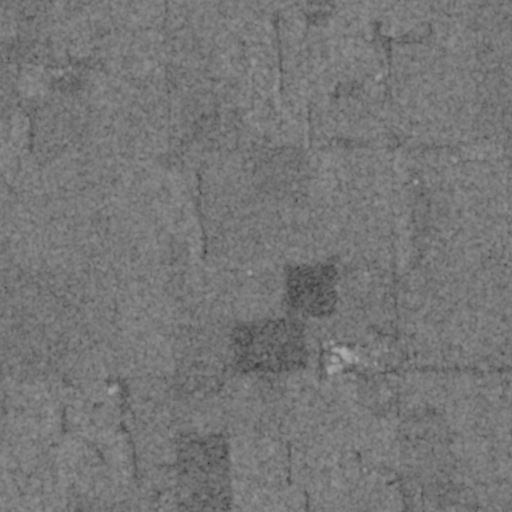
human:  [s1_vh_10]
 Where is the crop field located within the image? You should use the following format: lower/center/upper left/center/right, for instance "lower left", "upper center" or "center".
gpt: The crop field is located in the upper right of the image.
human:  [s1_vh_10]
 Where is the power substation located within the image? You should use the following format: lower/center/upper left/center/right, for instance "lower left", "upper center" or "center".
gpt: The power substation is located in the lower center of the image.
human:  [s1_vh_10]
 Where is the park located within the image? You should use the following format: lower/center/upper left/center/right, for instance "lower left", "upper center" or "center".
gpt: There is no park in the image.

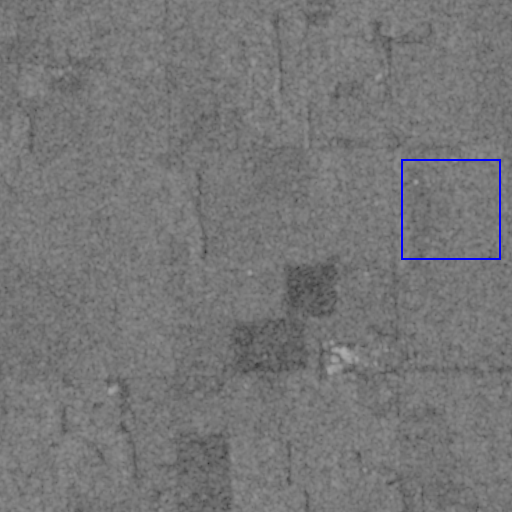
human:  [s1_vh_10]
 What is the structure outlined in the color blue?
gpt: The structure outlined in blue is a crop field.
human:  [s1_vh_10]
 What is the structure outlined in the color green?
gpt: There is no green outline.